Question: I am a c# business developer, not a DBA nor a Database Developer. I have fair notions & skills, but I love straightforward tools to unburden the load of simple database modeling and creating quick c# DALs so I can focus on business logic.
I have been using <URL>
Both have nice VS2010 plugins, but the first is not free, and the latter is not actively maintained, and has some weird annoying modeling bugs from time to time (though it fits exactly my plain-and-simple needs)
What free easy plug-and-play tools would you advice that could meet my expectations ?
I am using SQL Server, DB Scheme is already set. I just need to import & create a Data Access Layer for it.

As pointed out by an answer, I feel a bit stupid using Tier Application when there are built-in tools as Linq-to-SQL. Nice tutorial <URL>
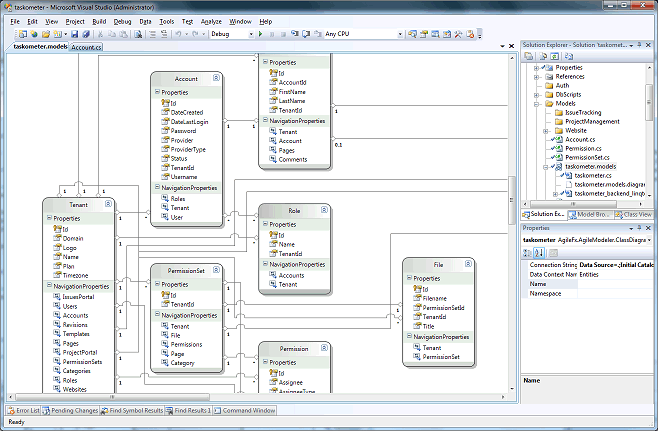
Answer: Entity Framework and Linq-to-SQL are both built into Visual Studio.